Question: In my project(its a web based application), i need to test load performance test for 20 web pages.
I have a confusion that how do i know :
when i need to create next Thread (user) Group ? and
How many HTTP Request (pages) i should create inside a Thread Group ?
Description of Image :
[i took four Thread Group
User1,User2,User3 & User4
& created two or three HTTP Request(web pages) inside each Thread(user) Group ]

I want to know am i following the right process for creation of Users & Thread Groups?
Is it a right process? cause i was getting errors(HttpHostConnectionException) in some pages..
please someone suggest me what is the correct process?
Thanks in advance
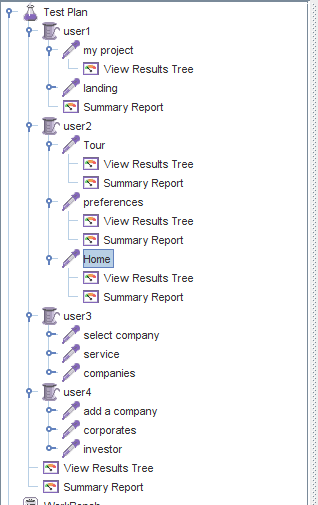
Answer: Jmeter is an excellent tool for Performance testing and Functional testing (not for UI validation).
It is really easy to learn and anyone can become master in it. Before creating the test plan, try to understand learn what each element is for & what it does exactly.
- -
Lets consider this scenario.
In a web based application, 10 users login and order new products again and again, 10 support users login and update existing products in the same time.
So, In this case, I might create 2 thread groups. One for ordering products and other one for updating existing products. 'No of Threads/Users' for each thread Group should be set to 10.
Each sampler is a request to the server. If you need to hit 20 different pages, you need to have 20 samplers. As it is a web based application, you should add HTTP samplers under a thread group.
(As per apache) A listener is a component that shows the results of the samples.
You have added a listener for each sampler. This is not correct. You need to have that in the test plan level. (atleast Thread Group level)
Please refer to the tutorials below.
<URL>
<URL>
& Ofcourse,
<URL>